Question: I'm looking to create a graph reader program that will take any scanned graph and convert it's values to a CSV with little effort. The following graph describes the basic control flow

I've got a prototype up and running that fulfills my basic requirements, but before proceeding with developement I want to know the best way to maintain GUI states and substates. Right now I'm using an enum:
'''
public enum UIState {
MAKING_SELECTION, SELECTING_AXIS_POINTS, SETTING_VALUES, SELECTING_GRAPH_POINTS
}
'''
The controller has one 'UIState' that can be set by buttons and mouse listeners by calling
'''
public void setUiState(UIState uiState) {
switch (this.uiState = uiState) {
case MAKING_SELECTION:
frame.setCursor(new Cursor(Cursor.DEFAULT_CURSOR));
break;
case SELECTING_AXIS_POINTS:
clearSelection();
frame.setCursor(new Cursor(Cursor.CROSSHAIR_CURSOR));
break;
case SETTING_VALUES:
clearSelection();
break;
case SELECTING_GRAPH_POINTS:
frame.setCursor(new Cursor(Cursor.CROSSHAIR_CURSOR));
clearSelection();
break;
}
updateView(); //Repaints frame
setChanged();
notifyObservers(uiState);
}
'''
My OptionsPanel, the panel that contains all buttons and input fields, observes the controller and calls a huge switch if it observes change:
'''
@Override
public void update(Observable o, Object arg) {
if (arg instanceof UIState) {
switch ((UIState)arg) {
case MAKING_SELECTION:
//Set component statuses
break;
case SELECTING_AXIS_POINTS:
//Set component statuses
break;
case SETTING_VALUES:
//Set component statuses
break;
case SELECTING_GRAPH_POINTS:
//Set component statuses
break;
}
}
}
'''
The setting of the components is done just by calling 'setEnabled()' on every single one of my buttons and text fields which becomes unclear already with a small amount of components. My mouse listeners also have similar switches in addition to the 'isLeftMouseButton()' and 'isRightMouseButton()' queries which make the whole thing really confusing.
My implementation doesn't even include substates and even though I've kinda got it working right now, there already is inconsistency with the setting of the cursor.
So my question is: Is there a better solution to maintaining those GUI states and substates and set the UI components status based on user input, especially one that allows for more consistency easier?
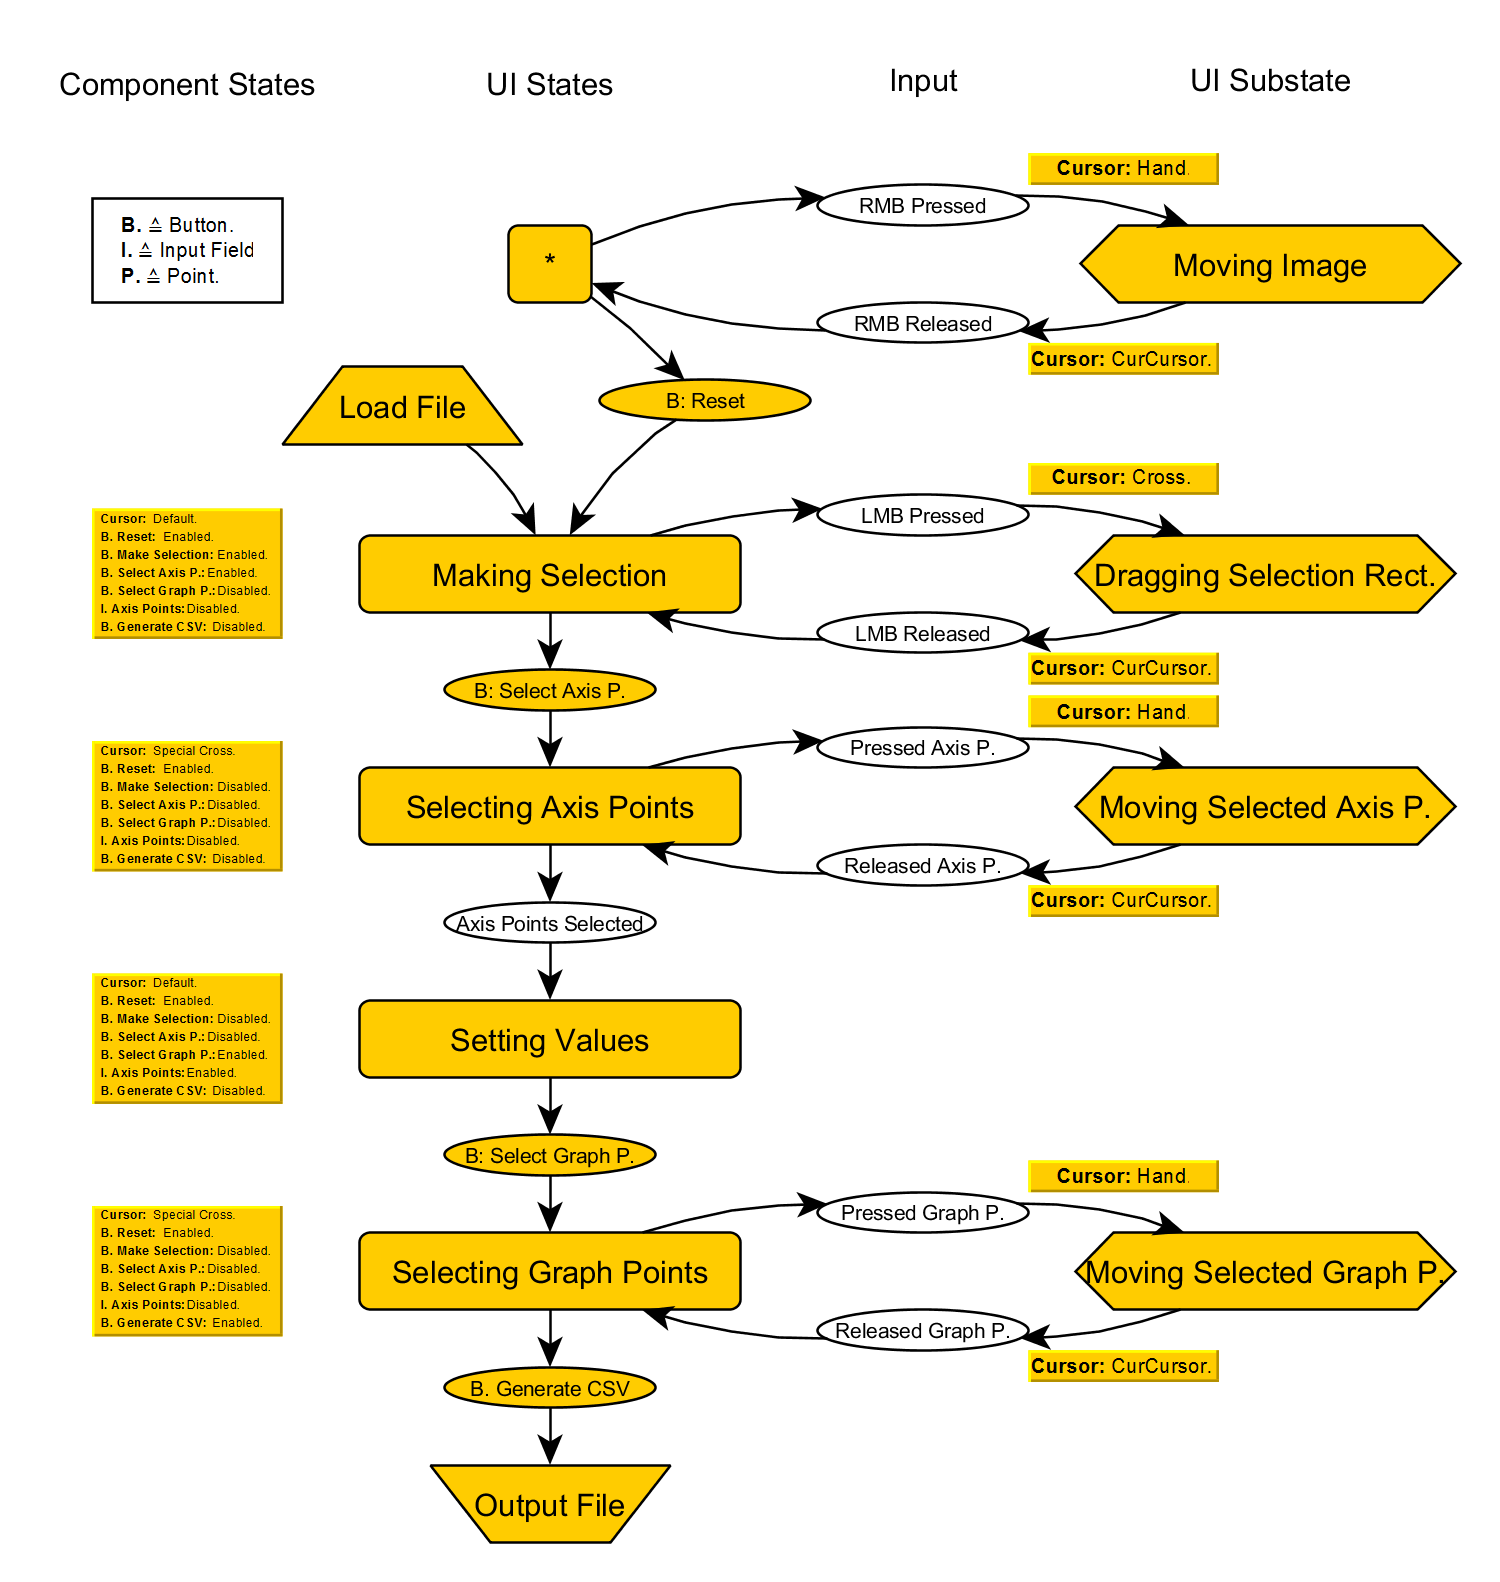
Answer: The best way to handle this is to use the State design pattern:
<URL>
You have general purpose input listeners which delegate task execution to your concrete States. Then whichever is the current concrete state handles the input in its own unique way. There are plenty of variations on how to apply the concept. The key idea though is that when the application state changes, a different State object becomes the "current State" and is responsible for handling the input.
For example: in a 'mouseMove()' event handler call 'currentState.mouseMove(evt)'and let the current state object handle the 'mouseMove' with no need for switch statements at all.